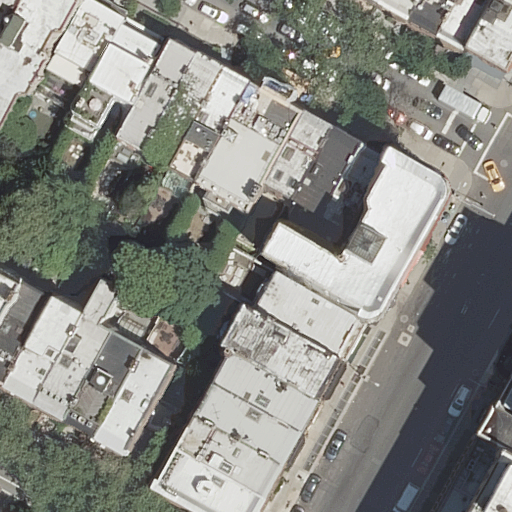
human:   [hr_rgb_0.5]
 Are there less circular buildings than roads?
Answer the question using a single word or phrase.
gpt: yes

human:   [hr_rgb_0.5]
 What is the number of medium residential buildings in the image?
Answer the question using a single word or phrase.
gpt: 21

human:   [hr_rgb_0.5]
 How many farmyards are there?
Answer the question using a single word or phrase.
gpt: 0

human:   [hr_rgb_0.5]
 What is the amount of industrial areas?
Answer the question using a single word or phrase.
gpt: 0

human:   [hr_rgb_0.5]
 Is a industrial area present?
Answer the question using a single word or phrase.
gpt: no

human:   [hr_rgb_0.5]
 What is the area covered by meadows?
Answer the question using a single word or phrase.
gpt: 0m2

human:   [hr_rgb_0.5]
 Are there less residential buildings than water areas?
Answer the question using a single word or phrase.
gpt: no

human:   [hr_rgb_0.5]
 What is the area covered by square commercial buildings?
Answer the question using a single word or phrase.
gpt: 0m2

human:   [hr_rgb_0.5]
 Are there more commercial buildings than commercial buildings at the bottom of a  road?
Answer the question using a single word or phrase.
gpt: no

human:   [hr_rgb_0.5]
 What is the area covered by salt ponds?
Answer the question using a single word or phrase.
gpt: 0m2

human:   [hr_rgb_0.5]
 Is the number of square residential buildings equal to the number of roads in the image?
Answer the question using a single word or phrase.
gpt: no

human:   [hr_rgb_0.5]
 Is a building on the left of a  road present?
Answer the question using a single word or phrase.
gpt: yes

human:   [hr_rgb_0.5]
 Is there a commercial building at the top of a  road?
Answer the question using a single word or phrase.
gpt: no

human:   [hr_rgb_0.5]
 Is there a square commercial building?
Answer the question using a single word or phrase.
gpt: no

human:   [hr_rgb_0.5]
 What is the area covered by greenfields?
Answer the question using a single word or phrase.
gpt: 0m2

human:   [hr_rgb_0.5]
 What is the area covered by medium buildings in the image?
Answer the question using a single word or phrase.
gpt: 3566m2

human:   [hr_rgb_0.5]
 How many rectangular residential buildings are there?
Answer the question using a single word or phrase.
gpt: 26

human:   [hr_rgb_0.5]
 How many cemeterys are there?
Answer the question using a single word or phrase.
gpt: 0

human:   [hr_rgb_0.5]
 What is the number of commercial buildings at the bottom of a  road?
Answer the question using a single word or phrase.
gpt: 0

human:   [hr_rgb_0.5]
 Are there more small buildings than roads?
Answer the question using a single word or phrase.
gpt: yes

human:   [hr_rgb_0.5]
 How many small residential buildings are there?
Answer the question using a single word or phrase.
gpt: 9

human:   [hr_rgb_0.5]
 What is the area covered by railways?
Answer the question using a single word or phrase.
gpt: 0m2

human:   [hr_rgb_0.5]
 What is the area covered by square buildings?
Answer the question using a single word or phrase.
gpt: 0m2

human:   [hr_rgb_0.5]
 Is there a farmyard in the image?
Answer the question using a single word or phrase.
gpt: no

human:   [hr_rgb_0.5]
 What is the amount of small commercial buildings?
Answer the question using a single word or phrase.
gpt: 0

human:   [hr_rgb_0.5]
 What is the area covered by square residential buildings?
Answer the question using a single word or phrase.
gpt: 0m2

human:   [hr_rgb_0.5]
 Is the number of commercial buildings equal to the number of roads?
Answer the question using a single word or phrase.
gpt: no

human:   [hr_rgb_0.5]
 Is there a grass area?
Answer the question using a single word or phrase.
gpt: no

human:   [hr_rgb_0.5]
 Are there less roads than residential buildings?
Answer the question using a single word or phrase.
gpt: yes

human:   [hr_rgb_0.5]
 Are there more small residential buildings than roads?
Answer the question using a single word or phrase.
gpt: yes

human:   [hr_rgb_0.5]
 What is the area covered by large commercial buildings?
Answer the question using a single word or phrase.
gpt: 0m2

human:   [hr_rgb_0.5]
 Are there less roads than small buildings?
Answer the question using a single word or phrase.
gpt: yes

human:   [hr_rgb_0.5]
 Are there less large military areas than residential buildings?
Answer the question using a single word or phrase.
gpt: yes

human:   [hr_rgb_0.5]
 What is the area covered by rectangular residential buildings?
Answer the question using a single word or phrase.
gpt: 3482m2

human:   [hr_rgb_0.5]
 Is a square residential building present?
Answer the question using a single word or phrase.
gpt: no

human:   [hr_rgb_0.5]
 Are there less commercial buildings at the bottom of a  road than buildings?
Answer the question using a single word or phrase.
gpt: yes